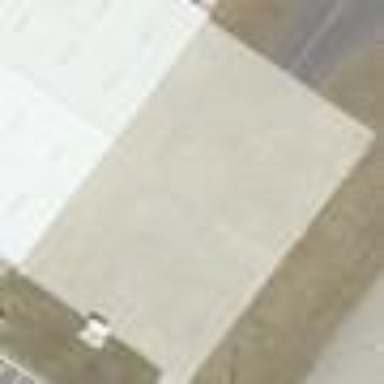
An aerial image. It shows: Apron at the airport.